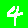
Digit: 4